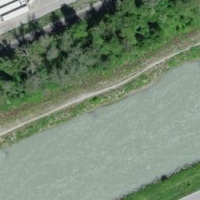
EUNIS habitat code: 15
Species observed at this site:
Phalacrocorax carbo